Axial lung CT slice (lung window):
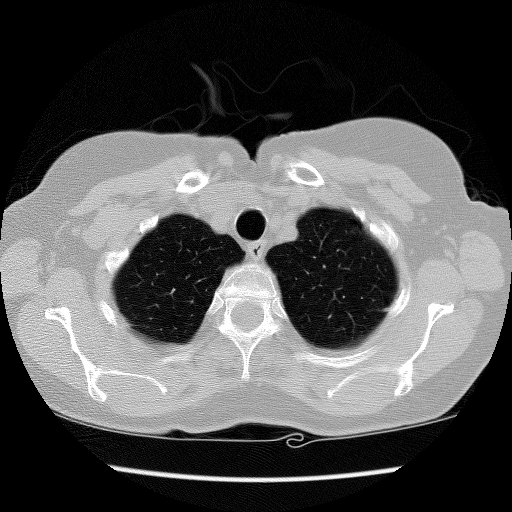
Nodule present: no